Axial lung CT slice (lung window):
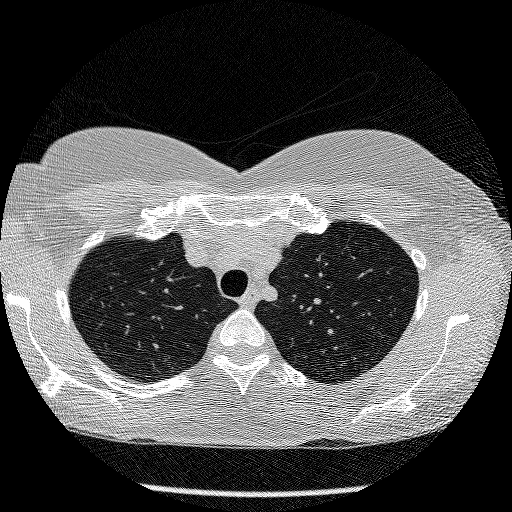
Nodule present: no